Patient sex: F
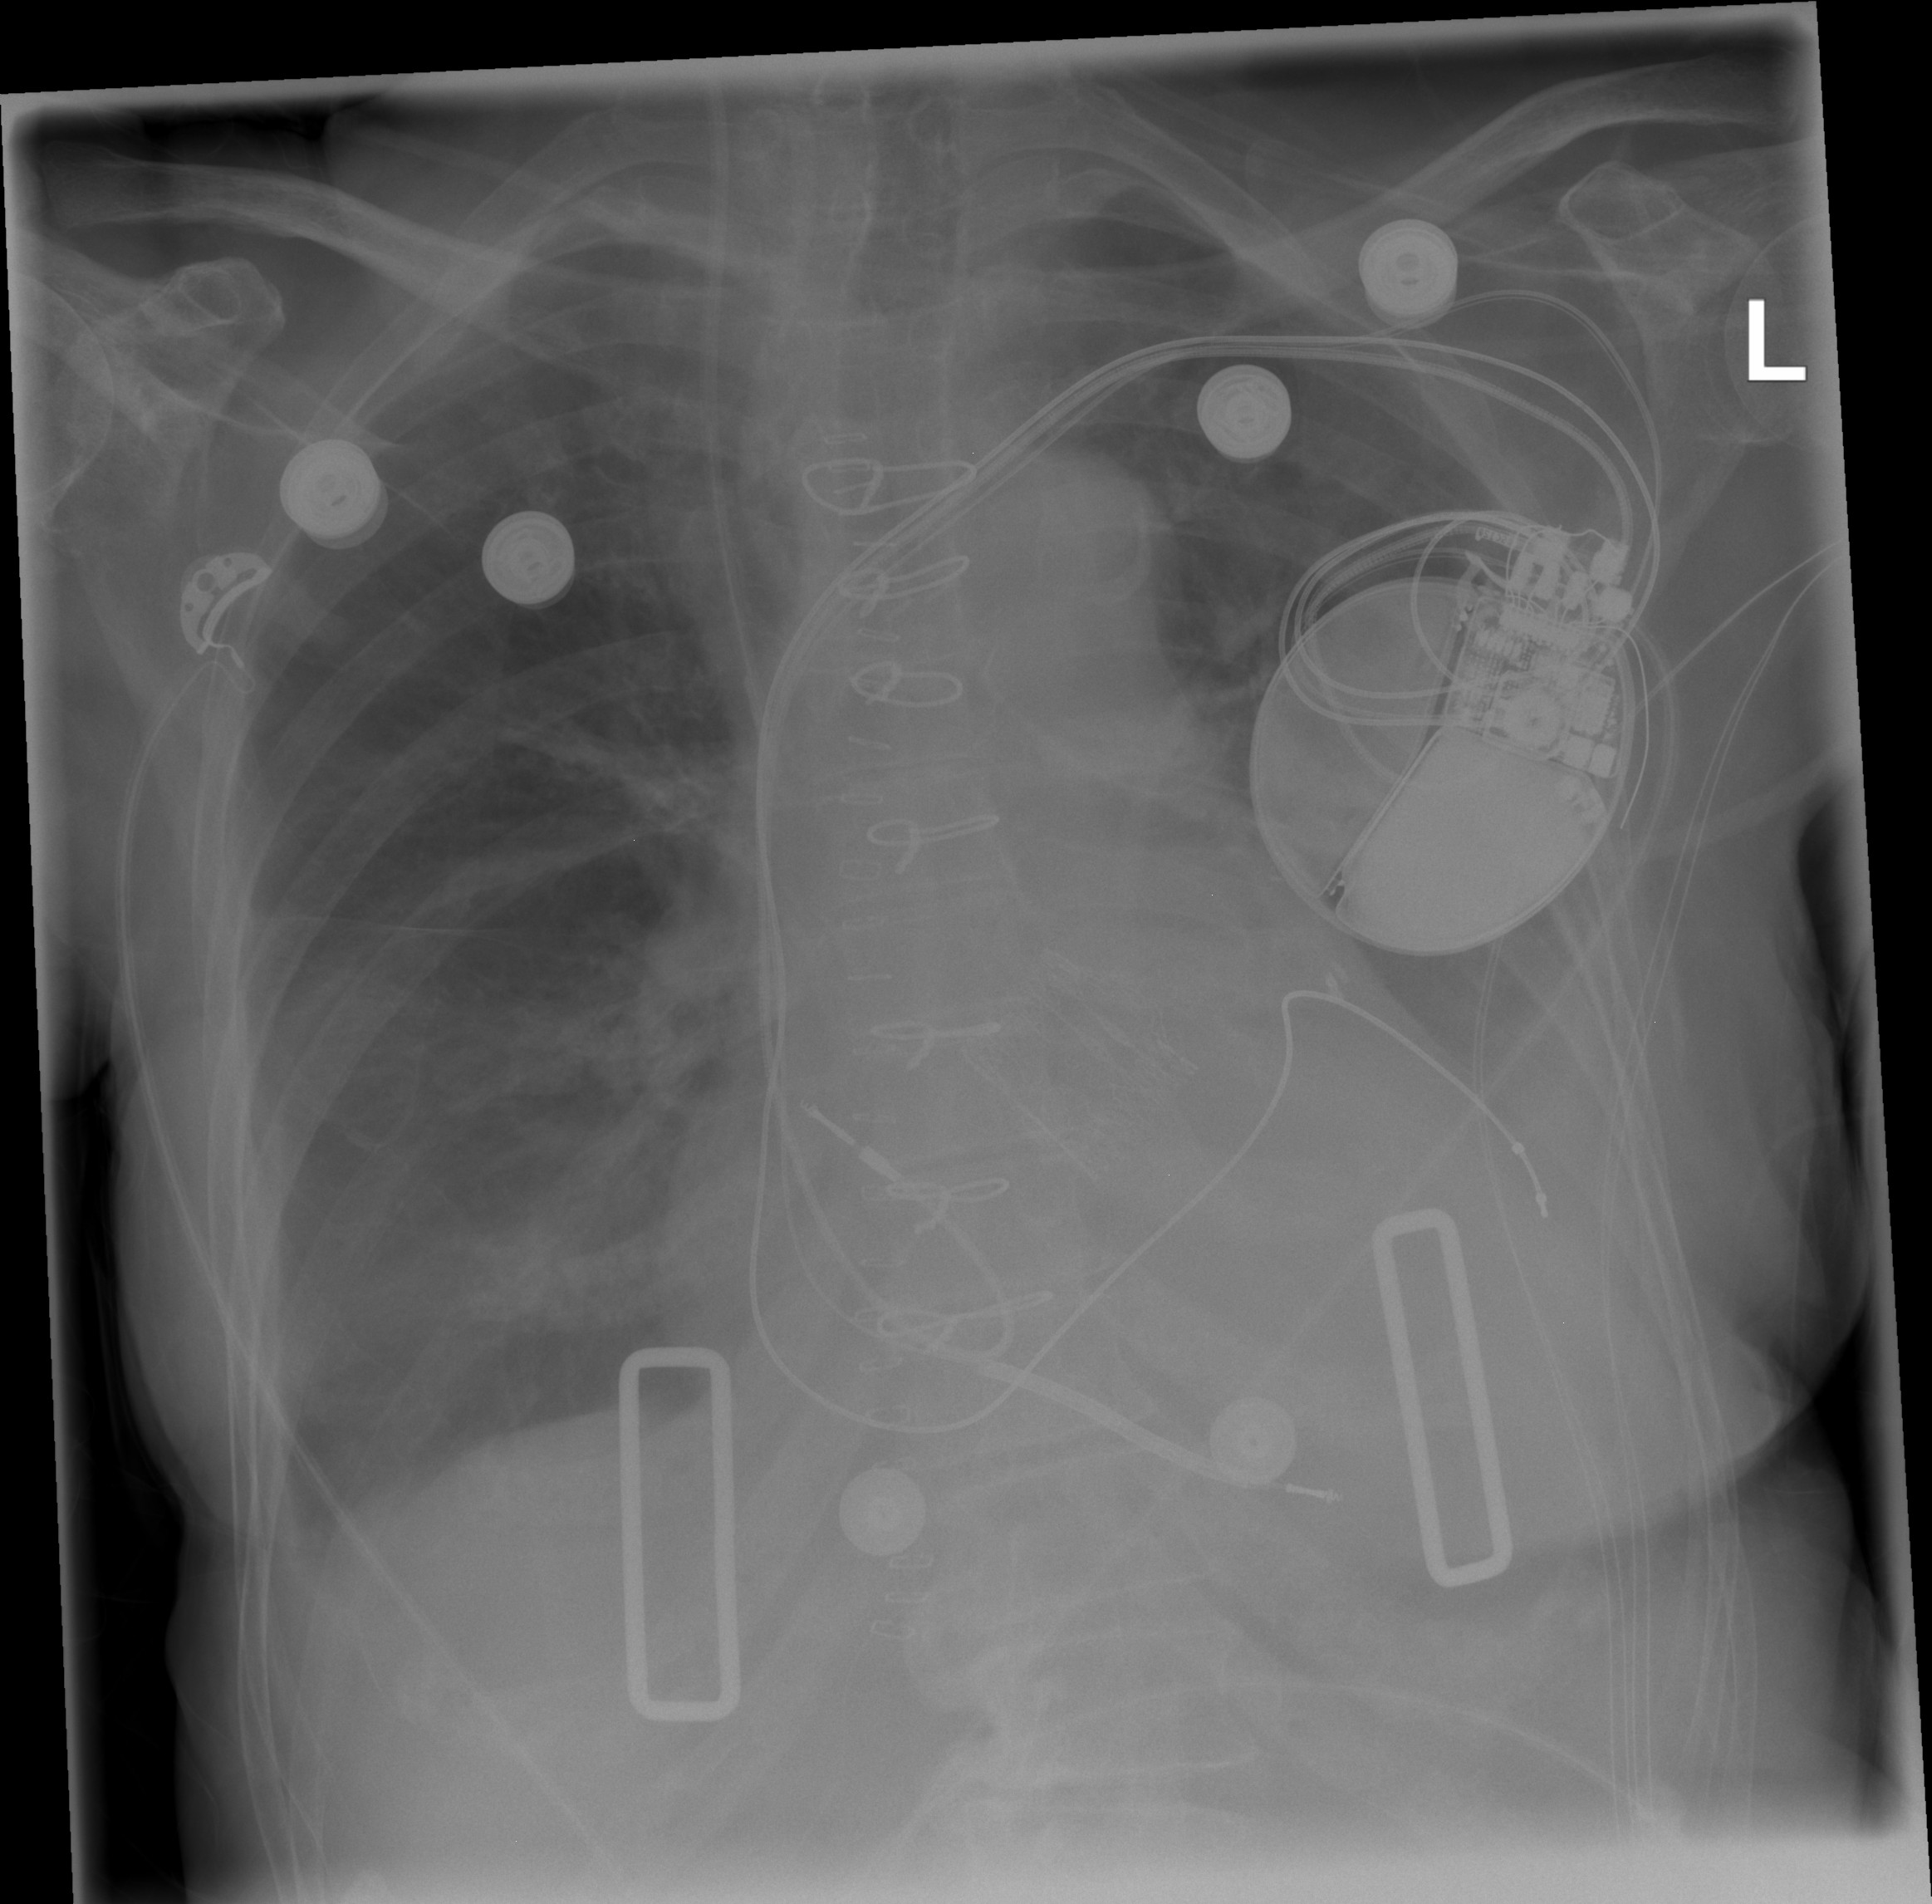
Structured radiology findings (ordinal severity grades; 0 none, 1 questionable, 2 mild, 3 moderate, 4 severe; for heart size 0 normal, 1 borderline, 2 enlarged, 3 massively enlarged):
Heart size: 1
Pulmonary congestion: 2
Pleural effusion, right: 0
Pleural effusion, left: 2
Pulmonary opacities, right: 0
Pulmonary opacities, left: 0
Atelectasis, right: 2
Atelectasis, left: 2